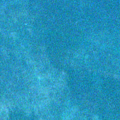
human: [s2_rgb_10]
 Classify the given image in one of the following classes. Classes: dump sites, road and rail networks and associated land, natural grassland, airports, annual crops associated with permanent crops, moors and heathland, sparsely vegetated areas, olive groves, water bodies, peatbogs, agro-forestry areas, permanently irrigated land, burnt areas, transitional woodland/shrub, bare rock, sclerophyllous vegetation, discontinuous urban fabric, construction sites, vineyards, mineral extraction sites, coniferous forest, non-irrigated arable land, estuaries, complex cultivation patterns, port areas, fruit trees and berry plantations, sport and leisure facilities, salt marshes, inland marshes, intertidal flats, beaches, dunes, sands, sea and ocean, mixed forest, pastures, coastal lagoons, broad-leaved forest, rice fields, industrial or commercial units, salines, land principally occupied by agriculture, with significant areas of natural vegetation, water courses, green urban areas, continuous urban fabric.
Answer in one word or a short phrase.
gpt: sea and ocean